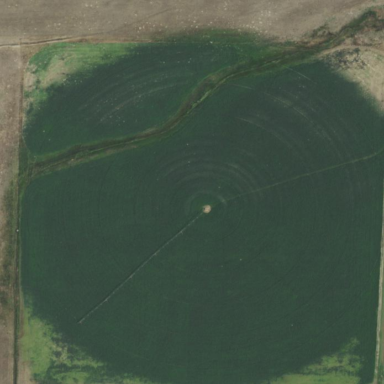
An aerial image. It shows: Farmland with pivot irrigation system.